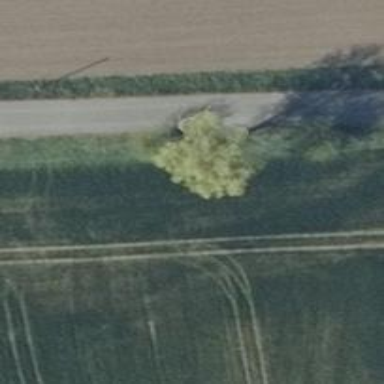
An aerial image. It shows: Row of deciduous broadleaved trees.